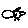
Label: bird